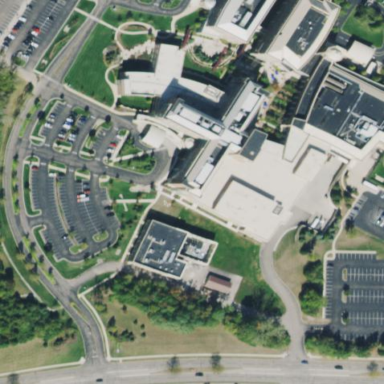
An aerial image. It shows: Hospital building.